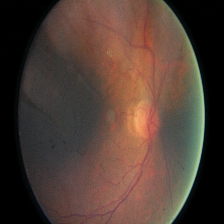
Diabetic retinopathy grade: Moderate